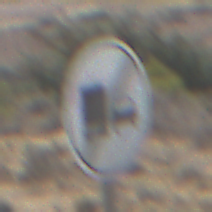
Verkehrszeichen: EndeUeberholverbotKraftfahrzeuge
Umgebung: Outdoor, Nature
Tageszeit: Midday
Wetter: Clear
Licht: Natural
Jahreszeit: NotSpecified
Kontrast: HighContrast